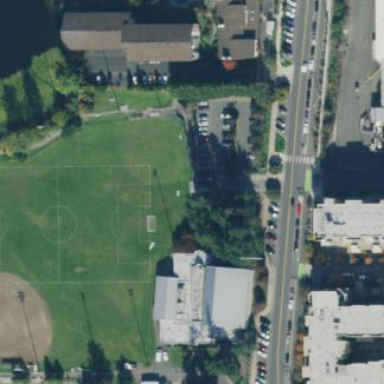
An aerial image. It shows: Grass pitch used for soccer.